Question: I am using NGUI v3.5.4r2 version. I am try to access Clipping Rectangle position in UIScrollView. I can get height and width of Clipping Rectangle but unable to access position of Clipping Rectangle of UIScrollView.
Your help will be appreciated.
Thanks You.
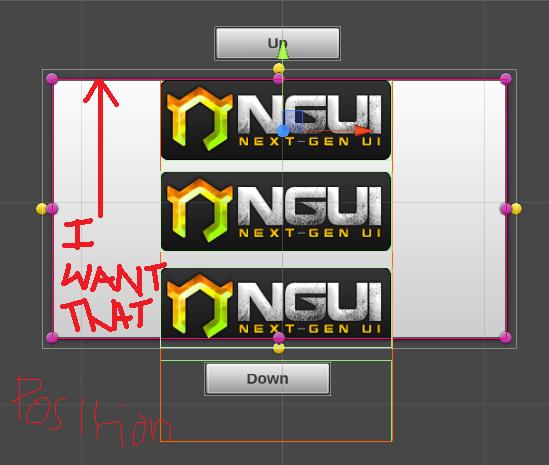
Answer: You can use the localCorners variable of UIRect (of which UIPanel inherits) to get the Vector3 point of any of the corners.
'''
UIPanel mPanel;
Vector3 bottom_Left = mPanel.localCorners[0];
Vector3 top_Left = mPanel.localCorners[1];
Vector3 top_Right = mPanel.localCorners[2];
Vector3 bottom_Right = mPanel.localCorners[3];
'''